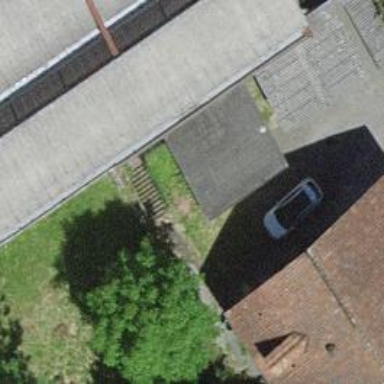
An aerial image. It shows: Garage building.